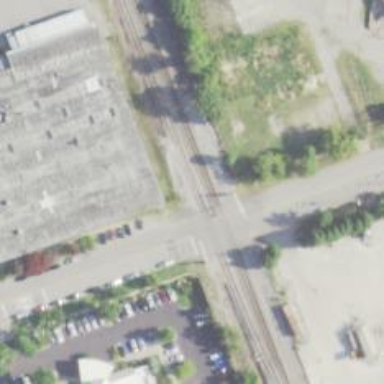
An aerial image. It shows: Railway siding with rails.